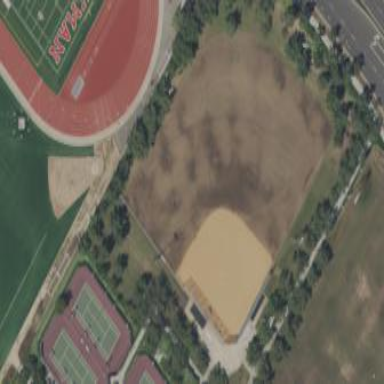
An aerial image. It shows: Softball pitch for leisure and sport activities.